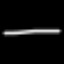
Label: line